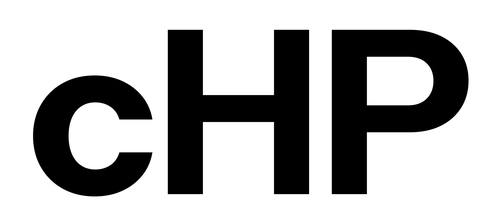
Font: InstrumentSans_Bold